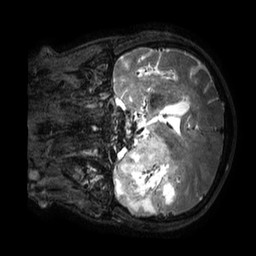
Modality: T2w
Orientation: coronal
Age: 67
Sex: male
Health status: ill
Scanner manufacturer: philips
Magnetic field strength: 3 T
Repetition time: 3.5 s
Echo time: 0.3 s